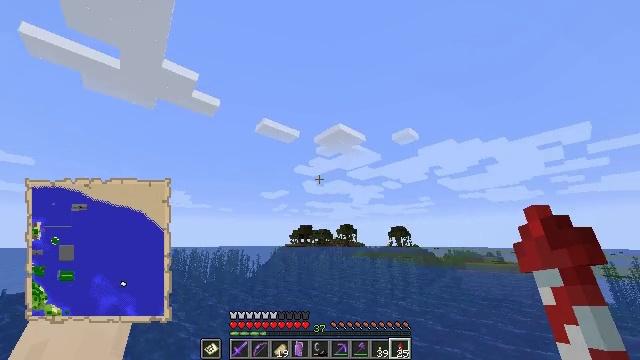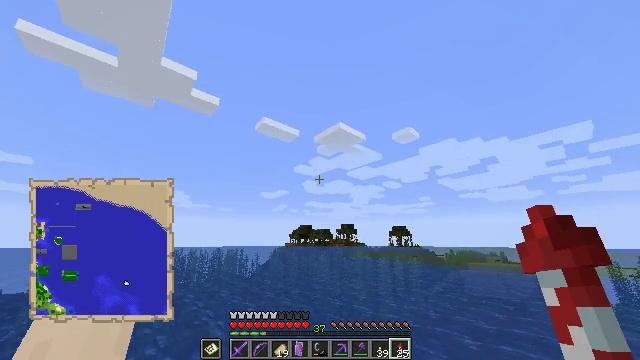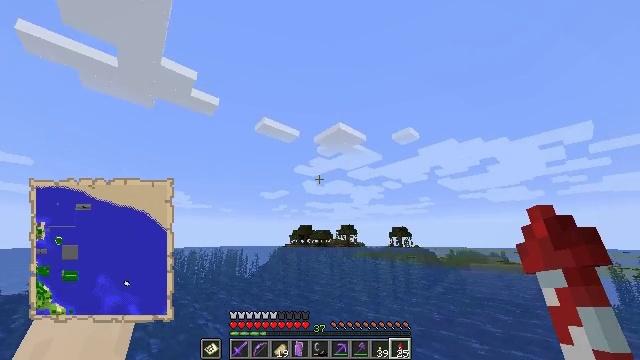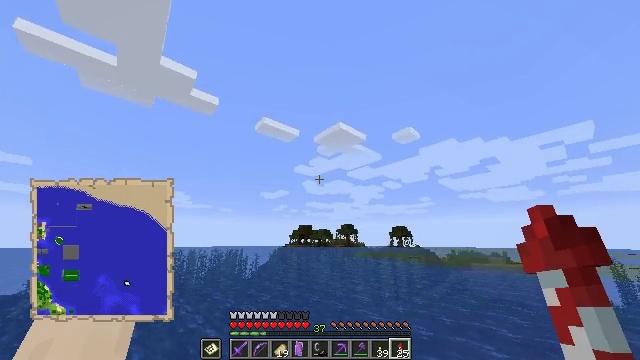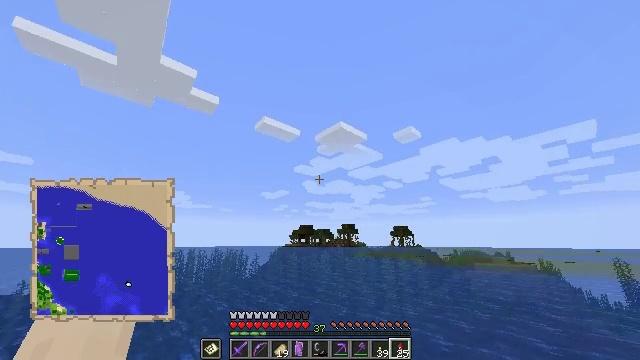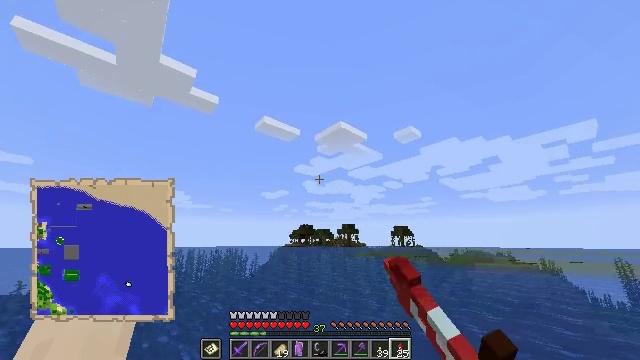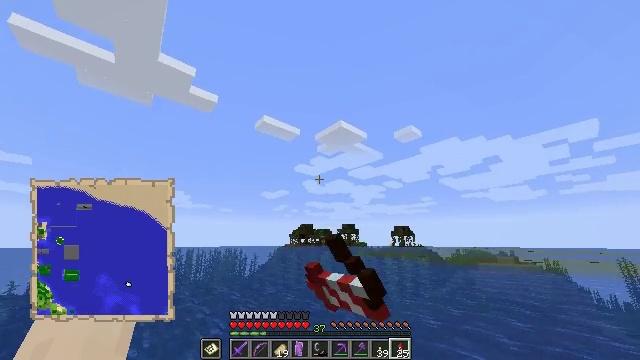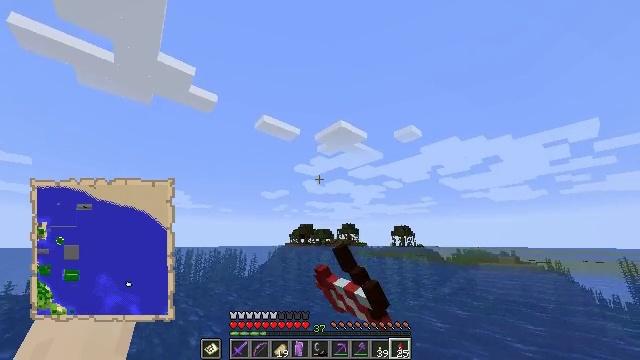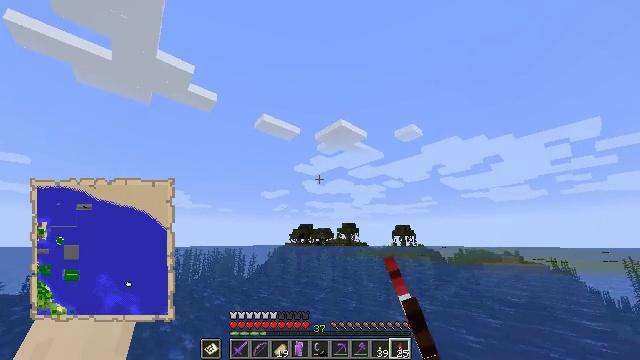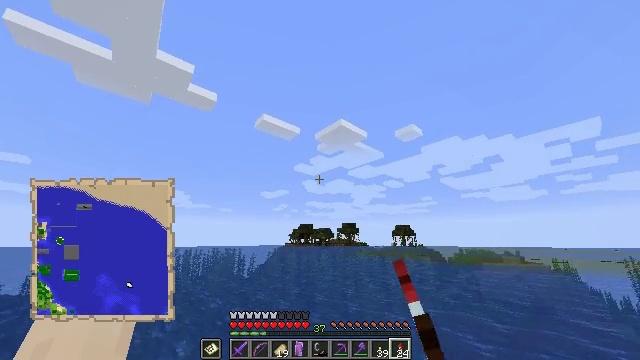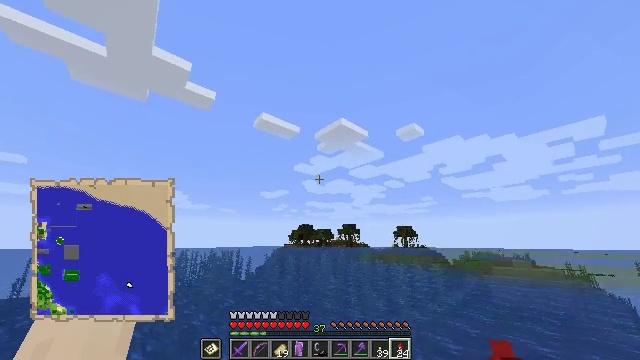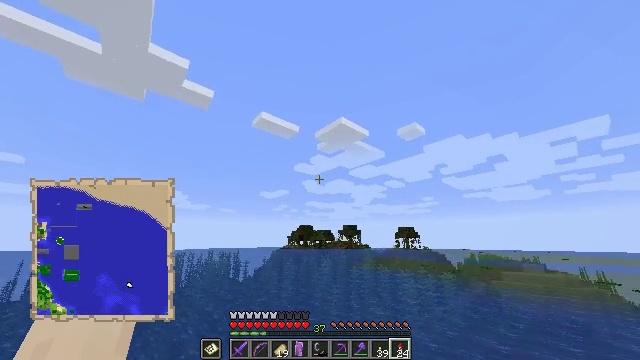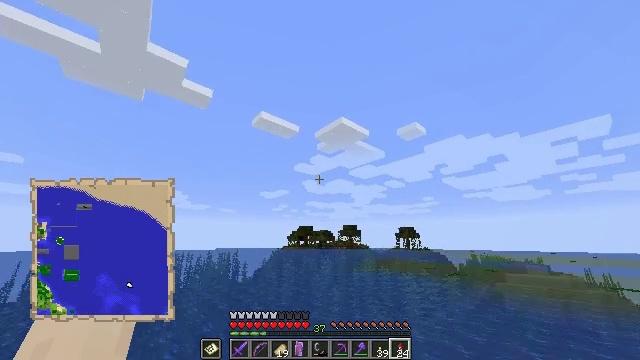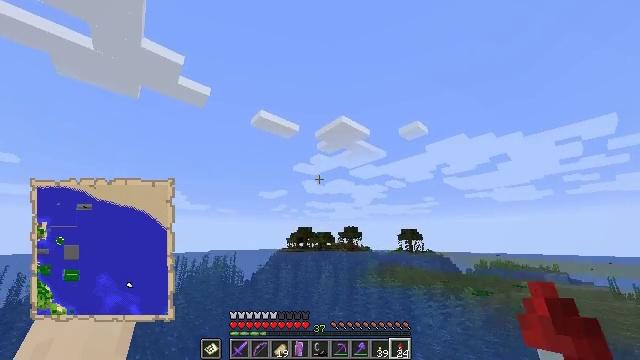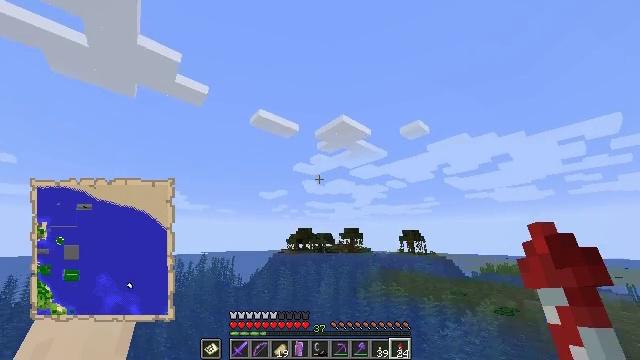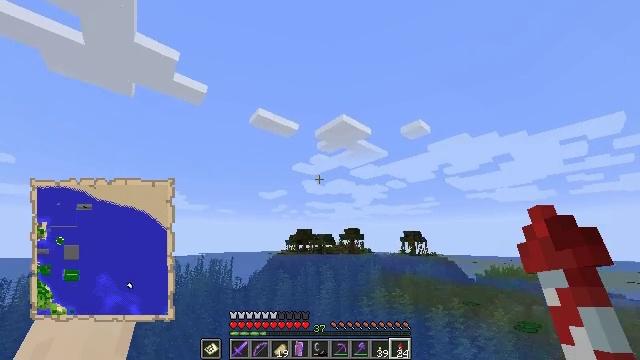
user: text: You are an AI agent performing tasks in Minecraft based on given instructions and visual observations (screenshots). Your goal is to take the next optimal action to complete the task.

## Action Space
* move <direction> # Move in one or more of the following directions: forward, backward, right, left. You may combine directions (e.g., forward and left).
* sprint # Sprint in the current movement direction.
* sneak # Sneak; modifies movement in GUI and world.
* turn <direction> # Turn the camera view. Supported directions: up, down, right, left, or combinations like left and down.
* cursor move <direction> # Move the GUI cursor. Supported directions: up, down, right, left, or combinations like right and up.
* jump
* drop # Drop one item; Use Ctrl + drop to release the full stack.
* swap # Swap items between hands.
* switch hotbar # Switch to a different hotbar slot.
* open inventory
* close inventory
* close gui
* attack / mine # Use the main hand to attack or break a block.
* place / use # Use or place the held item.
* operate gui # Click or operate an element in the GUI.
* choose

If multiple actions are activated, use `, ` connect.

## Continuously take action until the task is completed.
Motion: motion action
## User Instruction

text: Gather bone block for bone meal.
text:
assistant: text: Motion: move forward, sprint
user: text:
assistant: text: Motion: move forward, sprint
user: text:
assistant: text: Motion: move forward, sprint
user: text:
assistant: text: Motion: move forward, sprint, use / place
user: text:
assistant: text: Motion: move forward, sprint, use / place
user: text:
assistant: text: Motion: move forward, sprint, use / place
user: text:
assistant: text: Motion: move forward, sprint, use / place
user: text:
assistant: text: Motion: move forward, sprint
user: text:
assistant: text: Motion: move forward, sprint
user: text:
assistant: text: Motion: move forward, sprint
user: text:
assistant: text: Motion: move forward, sprint
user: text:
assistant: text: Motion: move forward, sprint
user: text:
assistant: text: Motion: move forward, sprint
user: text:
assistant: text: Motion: move forward, sprint
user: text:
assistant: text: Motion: move forward, sprint
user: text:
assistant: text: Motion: move forward, sprint
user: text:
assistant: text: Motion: move forward, sprint
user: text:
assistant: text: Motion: move forward, sprint
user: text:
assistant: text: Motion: move forward, sprint
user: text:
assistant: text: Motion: move forward, sprint, turn left
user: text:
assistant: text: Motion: move forward, sprint, turn left
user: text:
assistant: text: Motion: move forward, sprint, turn left
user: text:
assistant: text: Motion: move forward, sprint, turn left
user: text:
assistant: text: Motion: move forward, sprint, turn left
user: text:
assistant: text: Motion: move forward, sprint
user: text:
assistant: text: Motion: move forward, sprint
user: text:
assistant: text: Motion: move forward, sprint
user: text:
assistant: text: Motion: move forward, sprint
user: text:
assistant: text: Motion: move forward, sprint, turn left
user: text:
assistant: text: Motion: move forward, sprint, turn left